Field crop: maize
Growth stage: 2
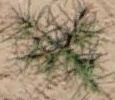
Species: salsola